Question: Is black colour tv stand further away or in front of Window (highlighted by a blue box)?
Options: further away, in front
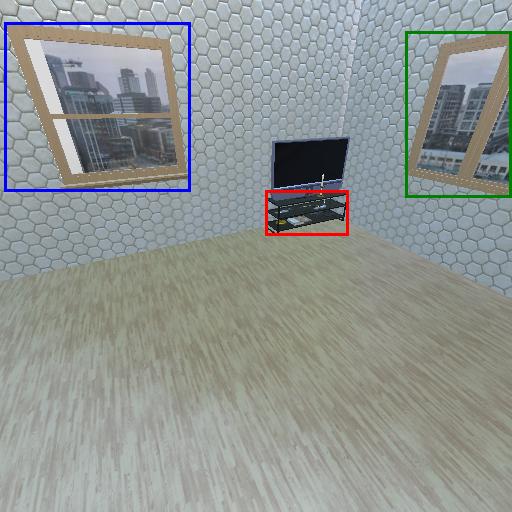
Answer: further away